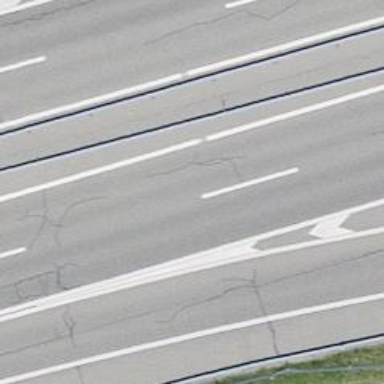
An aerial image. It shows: Guard rail.